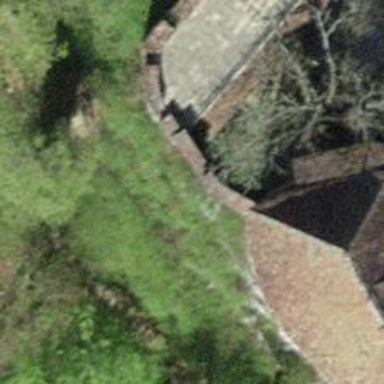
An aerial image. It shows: Castle wall serving as barrier.